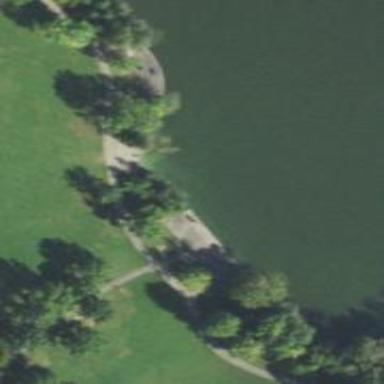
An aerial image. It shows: Foot path.